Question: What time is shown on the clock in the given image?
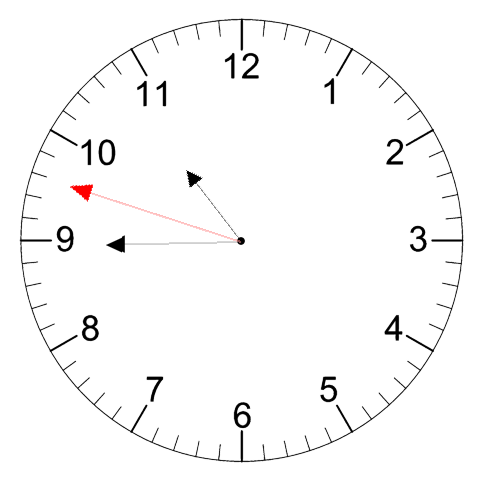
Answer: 10:44:48